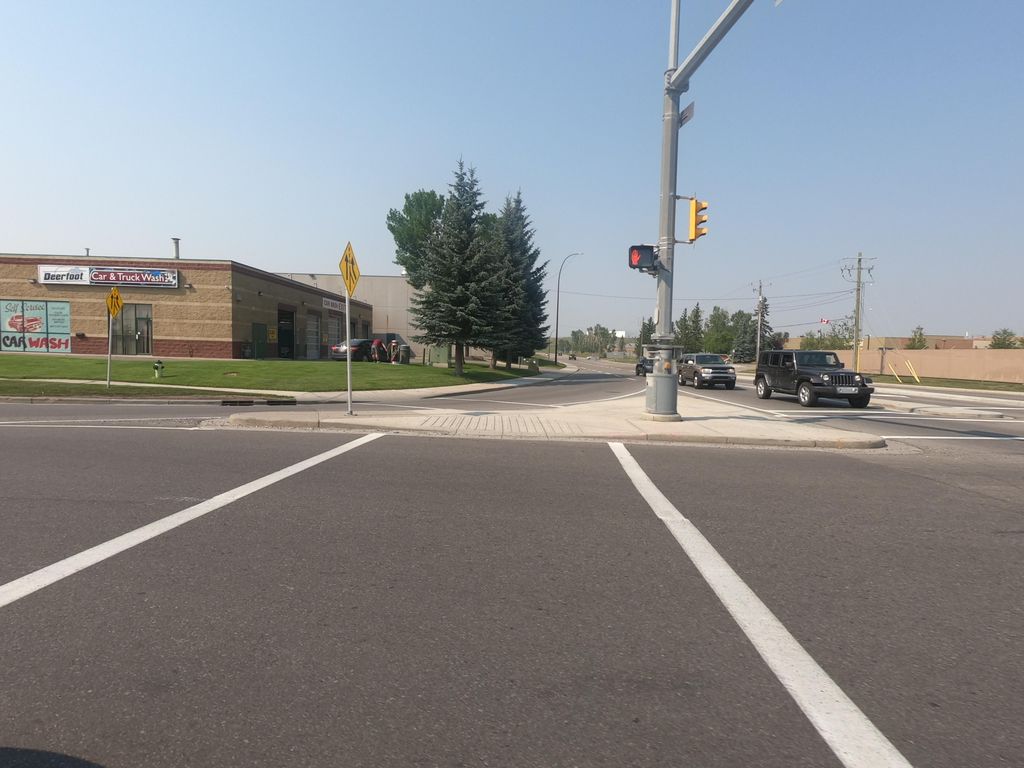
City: calgary